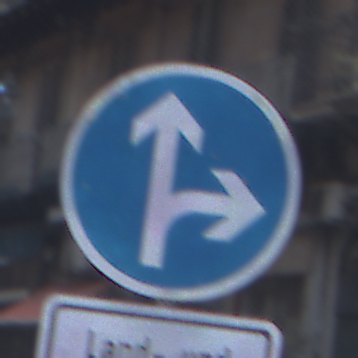
Verkehrszeichen: VorgeschriebeneFahrtrichtungGeradeausOderRechts
Zusatzzeichen unten: BesondereFahrzeugeUndTransportgueter8
Umgebung: Outdoor, Urban
Tageszeit: SunriseSunset
Wetter: PartlyCloudy
Licht: Natural
Jahreszeit: NotSpecified
Kontrast: LowContrast